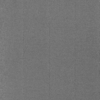
Label: dusty